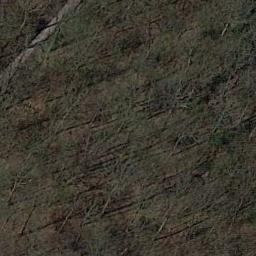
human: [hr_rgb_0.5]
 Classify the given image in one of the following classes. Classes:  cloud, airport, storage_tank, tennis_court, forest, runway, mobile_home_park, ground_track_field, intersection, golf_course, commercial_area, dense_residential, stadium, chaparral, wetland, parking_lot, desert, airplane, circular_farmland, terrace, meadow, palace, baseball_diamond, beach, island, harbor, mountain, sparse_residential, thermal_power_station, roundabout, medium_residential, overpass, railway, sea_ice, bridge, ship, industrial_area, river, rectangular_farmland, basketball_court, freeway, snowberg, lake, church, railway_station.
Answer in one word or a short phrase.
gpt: forest